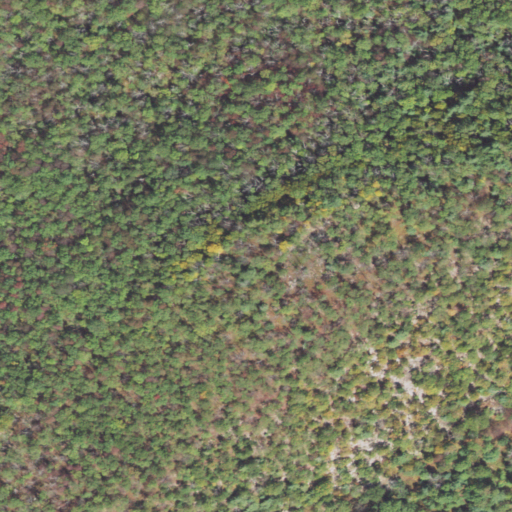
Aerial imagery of mountain in Pennsylvania named Quarry Gap Hill containing deciduous forest, mixed forest, and pasture